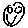
Label: smiley face